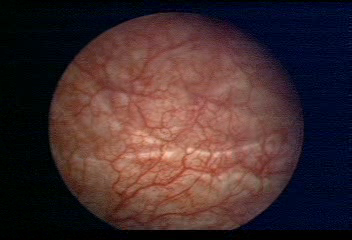
Modality: WLC
Class: Normal mucosa
Bladder cancer association: No